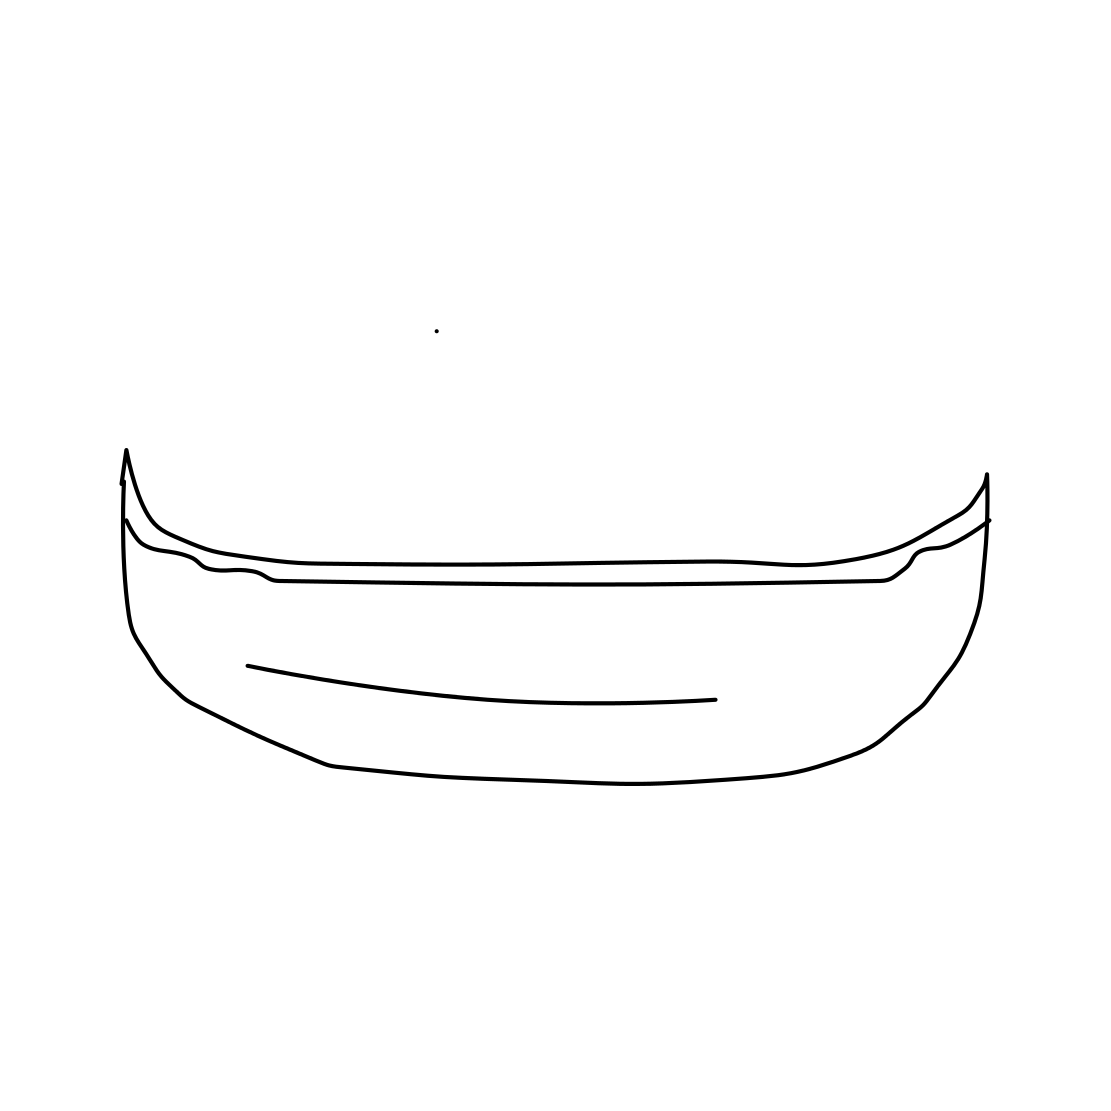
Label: canoe